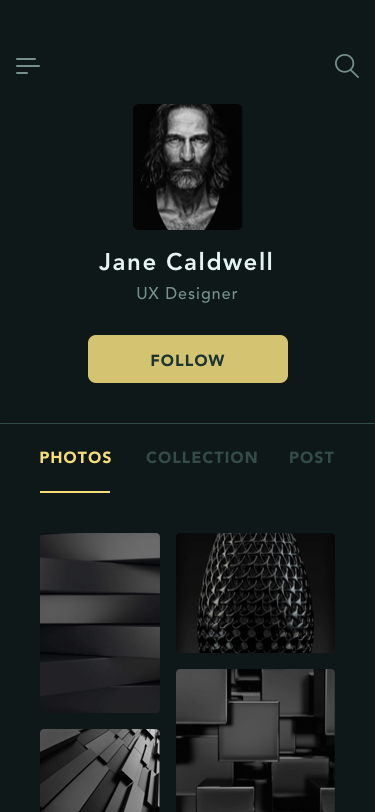
Text in this UI design:
photos
collection
post
Jane Caldwell
UX Designer